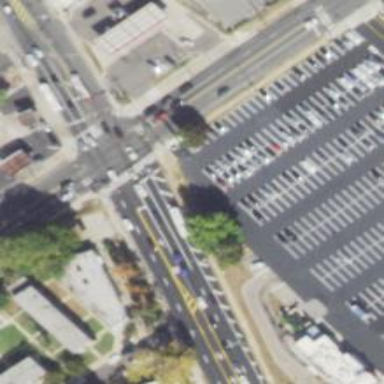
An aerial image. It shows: Marked road crossing.